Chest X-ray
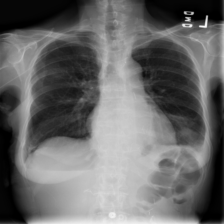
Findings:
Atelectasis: negative
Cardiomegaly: negative
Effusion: positive
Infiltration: positive
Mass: negative
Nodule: negative
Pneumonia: negative
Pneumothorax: positive
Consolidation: negative
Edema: negative
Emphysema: negative
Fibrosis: negative
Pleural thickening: negative
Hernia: negative